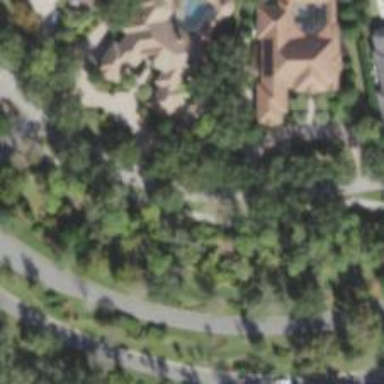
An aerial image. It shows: Residential road with sidewalk on the left side.